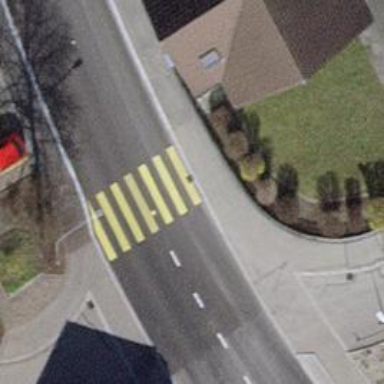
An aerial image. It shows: Uncontrolled zebra crossing on the road.